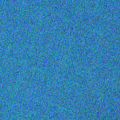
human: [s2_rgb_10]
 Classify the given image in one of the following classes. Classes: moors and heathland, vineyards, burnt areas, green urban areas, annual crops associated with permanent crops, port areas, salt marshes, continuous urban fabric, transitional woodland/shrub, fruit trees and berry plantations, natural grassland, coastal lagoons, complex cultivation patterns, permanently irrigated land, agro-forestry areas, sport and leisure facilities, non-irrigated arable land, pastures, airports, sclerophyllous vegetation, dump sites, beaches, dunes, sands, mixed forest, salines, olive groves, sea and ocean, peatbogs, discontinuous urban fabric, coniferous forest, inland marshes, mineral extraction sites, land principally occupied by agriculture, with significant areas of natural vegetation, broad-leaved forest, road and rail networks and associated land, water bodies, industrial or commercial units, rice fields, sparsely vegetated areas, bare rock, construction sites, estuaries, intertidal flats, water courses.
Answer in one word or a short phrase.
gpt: sea and ocean